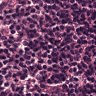
Metastatic tissue present: no